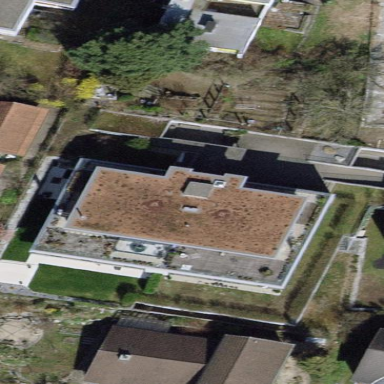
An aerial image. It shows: Residential building.